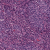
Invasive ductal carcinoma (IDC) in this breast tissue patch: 1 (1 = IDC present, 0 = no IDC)